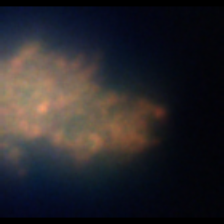
Taxon: Unknown_detritus
Group: Unknown